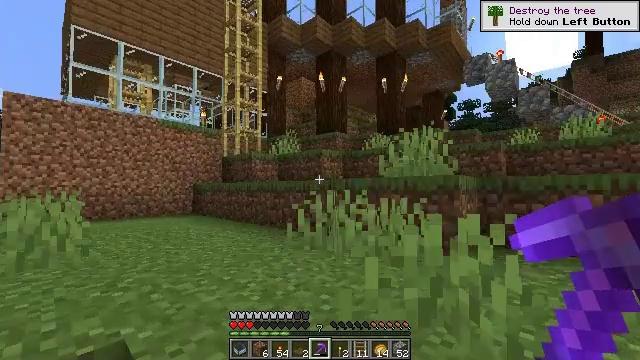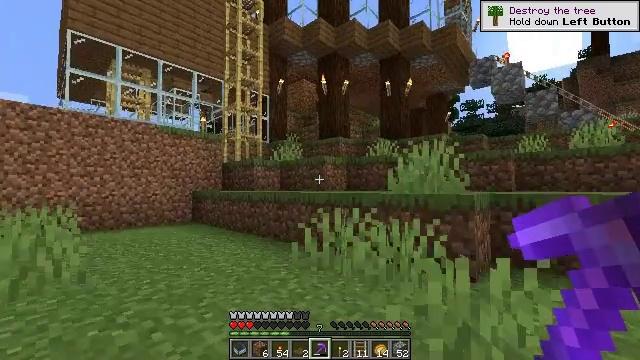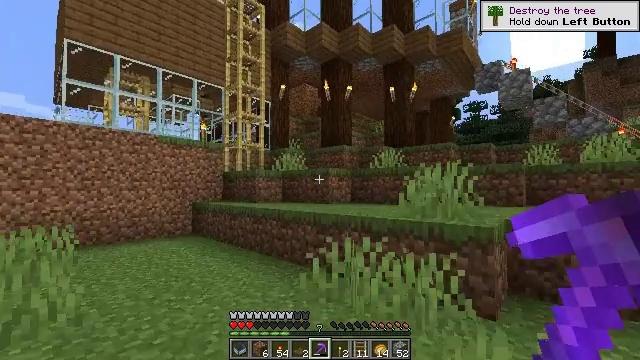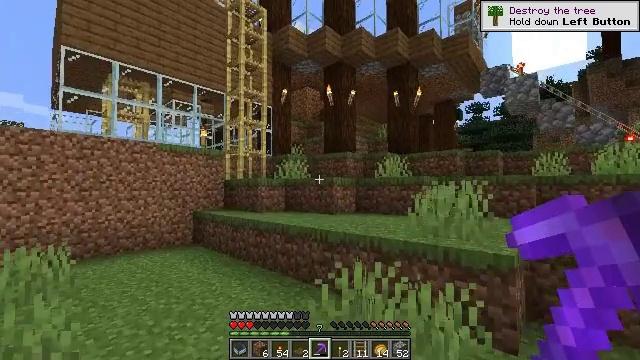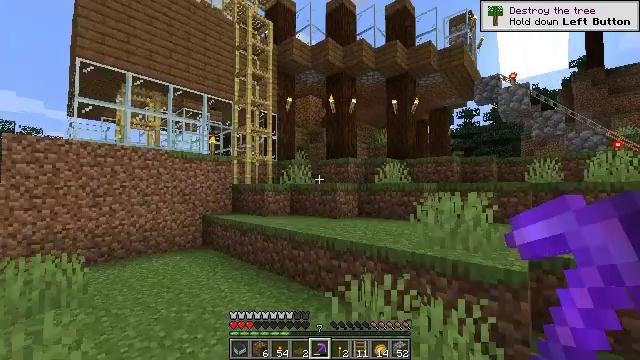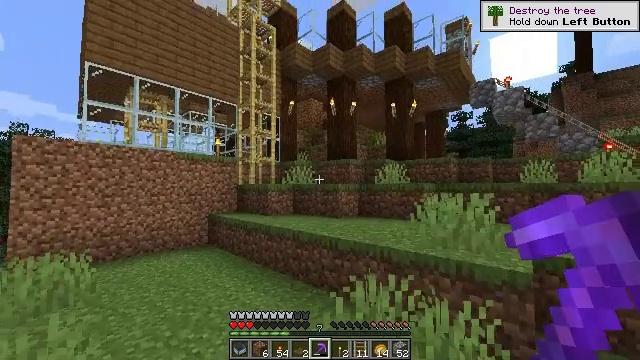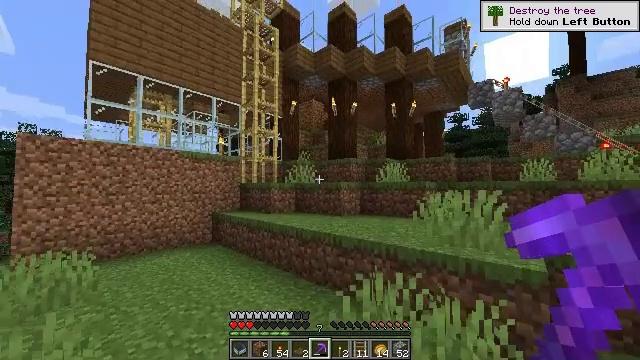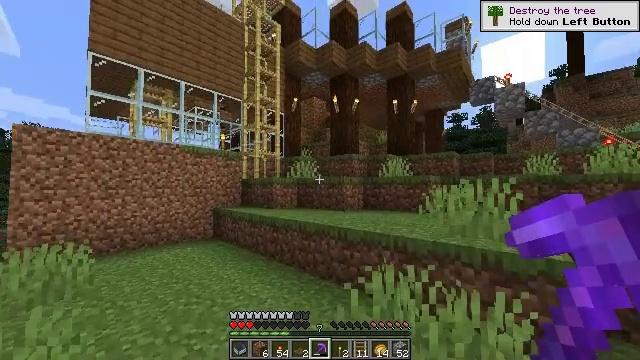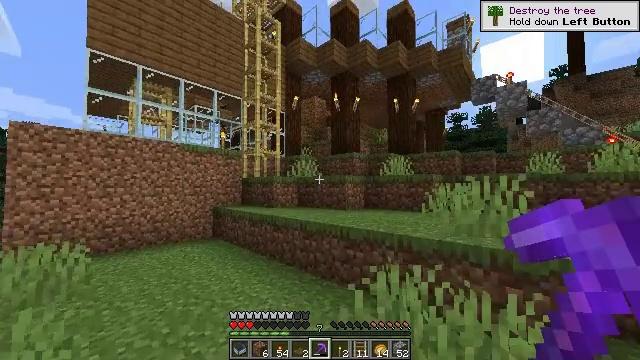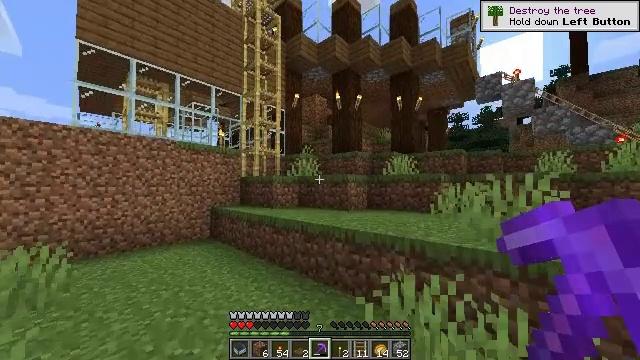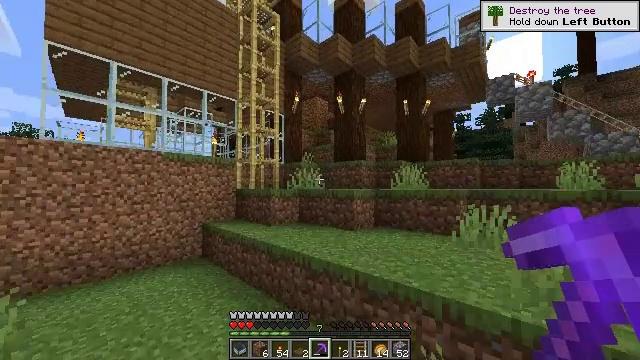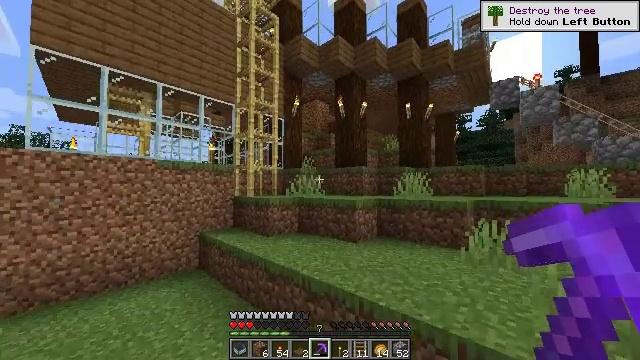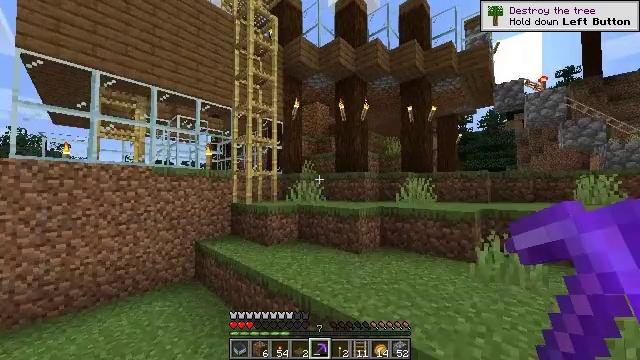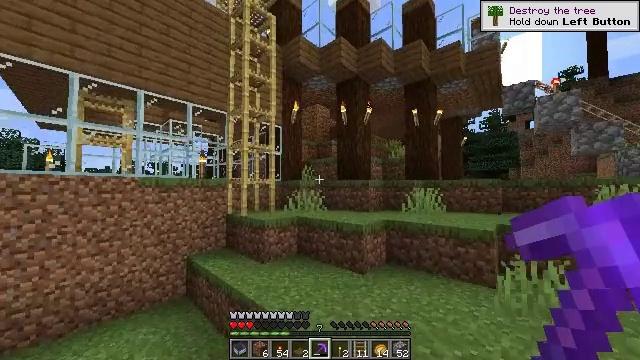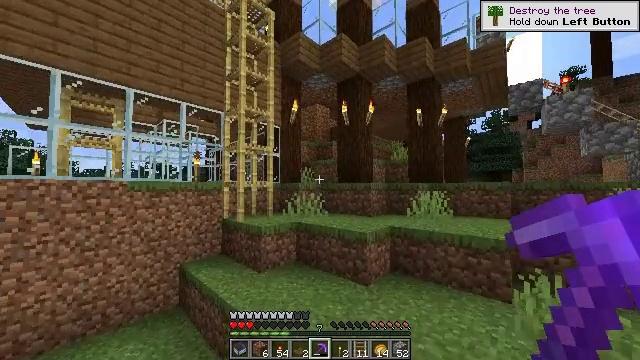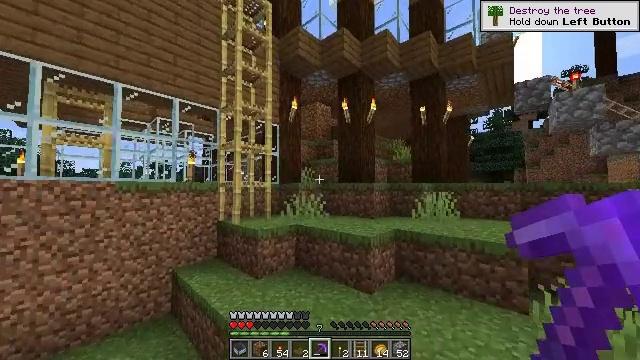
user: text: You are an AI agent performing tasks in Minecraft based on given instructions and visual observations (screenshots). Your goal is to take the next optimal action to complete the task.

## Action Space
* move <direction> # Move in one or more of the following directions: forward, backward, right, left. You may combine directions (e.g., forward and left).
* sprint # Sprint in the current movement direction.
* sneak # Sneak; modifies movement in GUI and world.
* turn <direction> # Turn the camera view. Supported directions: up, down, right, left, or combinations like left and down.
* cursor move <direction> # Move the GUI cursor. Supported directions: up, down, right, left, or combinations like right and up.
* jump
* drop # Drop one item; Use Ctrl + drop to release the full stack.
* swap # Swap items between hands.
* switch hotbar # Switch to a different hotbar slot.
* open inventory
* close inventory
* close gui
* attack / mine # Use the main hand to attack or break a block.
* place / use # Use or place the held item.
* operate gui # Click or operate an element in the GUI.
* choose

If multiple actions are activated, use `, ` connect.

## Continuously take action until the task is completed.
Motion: motion action
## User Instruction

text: Retrieve the torch.
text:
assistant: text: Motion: move forward, sprint, jump
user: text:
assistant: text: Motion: move forward, sprint, jump
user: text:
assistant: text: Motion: move forward, sprint, jump
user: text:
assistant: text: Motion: move forward, jump
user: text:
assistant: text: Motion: move forward, jump
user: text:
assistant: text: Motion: move forward, jump
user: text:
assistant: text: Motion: move forward, jump
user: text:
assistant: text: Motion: move forward, jump
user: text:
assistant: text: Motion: move forward, sprint, jump
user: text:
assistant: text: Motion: move forward, sprint, jump
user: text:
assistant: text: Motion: move forward, sprint, jump
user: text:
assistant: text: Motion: move forward, sprint, jump
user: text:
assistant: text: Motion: move forward, sprint, jump
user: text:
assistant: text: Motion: move forward, jump
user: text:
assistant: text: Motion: move forward, jump
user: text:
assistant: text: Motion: move forward, jump
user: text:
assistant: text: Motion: move forward, turn left and down, jump
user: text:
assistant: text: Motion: move forward, turn left, jump
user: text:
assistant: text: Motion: move forward, sprint, jump
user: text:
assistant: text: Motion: move forward, sprint, jump
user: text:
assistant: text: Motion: move forward, sprint, jump
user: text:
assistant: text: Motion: move forward, sprint, jump
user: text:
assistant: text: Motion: move forward, sprint, jump
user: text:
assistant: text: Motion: move forward, sprint, jump
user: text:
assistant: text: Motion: move forward, turn left, jump
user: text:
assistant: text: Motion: move forward, turn left, jump
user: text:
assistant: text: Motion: move forward, turn left, jump
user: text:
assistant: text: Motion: move forward, jump
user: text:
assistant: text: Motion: move forward, jump
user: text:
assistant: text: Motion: move forward, jump